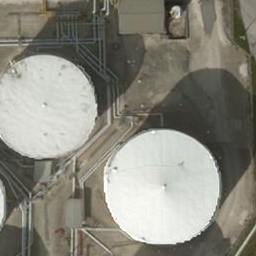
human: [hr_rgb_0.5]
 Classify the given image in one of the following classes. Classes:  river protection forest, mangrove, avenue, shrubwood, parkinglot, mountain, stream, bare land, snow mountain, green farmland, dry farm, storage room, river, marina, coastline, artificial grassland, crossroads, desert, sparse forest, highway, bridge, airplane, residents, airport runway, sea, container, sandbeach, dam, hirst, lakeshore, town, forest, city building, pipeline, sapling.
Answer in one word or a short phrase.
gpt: storage room